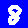
Digit: 8